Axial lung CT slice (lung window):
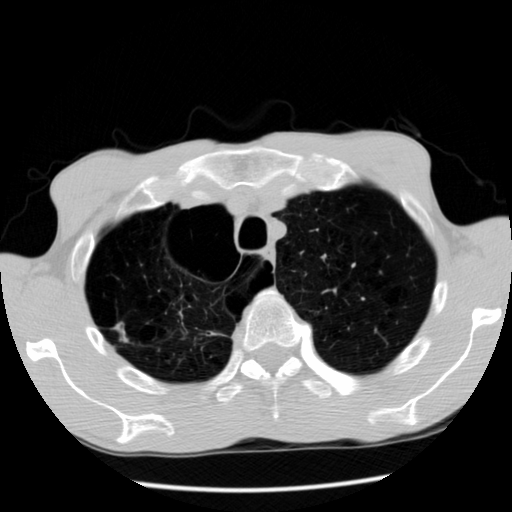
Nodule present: no